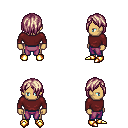
a pixel art fantasy rpg character, male body template, human, tanned skin, maroon long-sleeve shirt, magenta pants, white blonde bangs hairstyle, gold boots, four views (front, back, left, right), 2x2 character sprite sheet, small pixel art, hard edges, no anti-aliasing